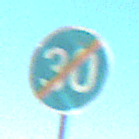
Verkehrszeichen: EndeMindestgeschwindigkeit
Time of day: Midday
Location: Outdoor (Special)
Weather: PartlyCloudy
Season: NotSpecified
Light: Natural